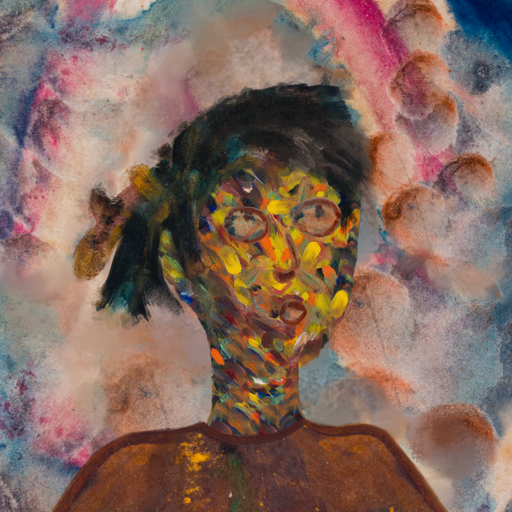
Background: Rupkatha, Head And Neck Side: An_Impression, Face Side: Orphan, Bust: Comrade, Hair Side: Pipe, Head Accessory: Blank, Second Necklace: Blank, Necklace: Blank, Baby: Blank